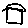
Label: house